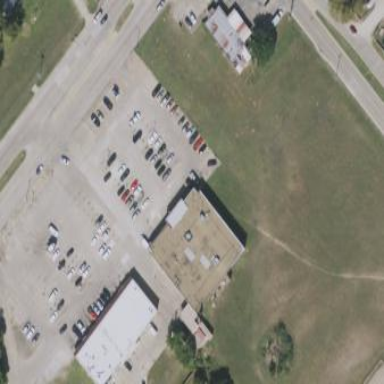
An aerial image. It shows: Supermarket building.